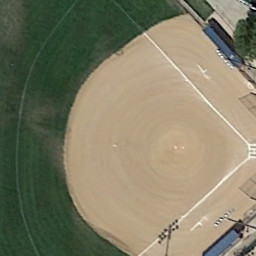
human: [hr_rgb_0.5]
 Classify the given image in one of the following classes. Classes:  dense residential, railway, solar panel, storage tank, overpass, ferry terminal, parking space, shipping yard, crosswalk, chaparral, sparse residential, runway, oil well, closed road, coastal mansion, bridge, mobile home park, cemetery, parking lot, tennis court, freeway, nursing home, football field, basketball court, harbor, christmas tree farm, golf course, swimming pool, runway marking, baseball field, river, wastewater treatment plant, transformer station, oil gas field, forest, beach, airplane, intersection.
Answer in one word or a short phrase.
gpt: baseball field